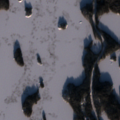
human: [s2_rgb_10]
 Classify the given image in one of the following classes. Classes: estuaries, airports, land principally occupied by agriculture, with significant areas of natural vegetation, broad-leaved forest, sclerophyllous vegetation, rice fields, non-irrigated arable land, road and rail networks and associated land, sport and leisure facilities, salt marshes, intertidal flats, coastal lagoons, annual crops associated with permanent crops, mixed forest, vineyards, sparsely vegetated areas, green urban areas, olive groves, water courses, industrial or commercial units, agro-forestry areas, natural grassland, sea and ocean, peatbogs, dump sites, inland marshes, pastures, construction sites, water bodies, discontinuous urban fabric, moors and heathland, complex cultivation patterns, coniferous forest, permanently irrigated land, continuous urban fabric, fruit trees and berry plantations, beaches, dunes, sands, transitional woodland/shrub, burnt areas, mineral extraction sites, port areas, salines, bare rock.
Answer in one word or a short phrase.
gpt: coniferous forest, water bodies